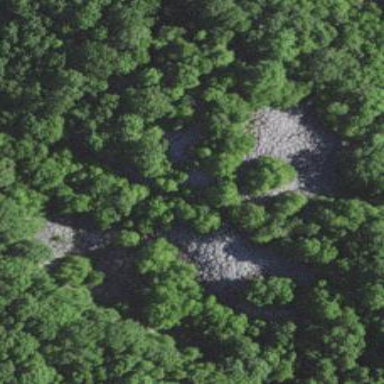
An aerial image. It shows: Natural scree.